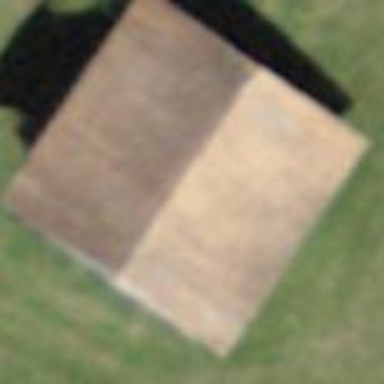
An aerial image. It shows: Barn.